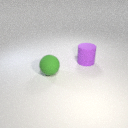
large purple rubber cylinder to the right of large green rubber sphere